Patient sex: M
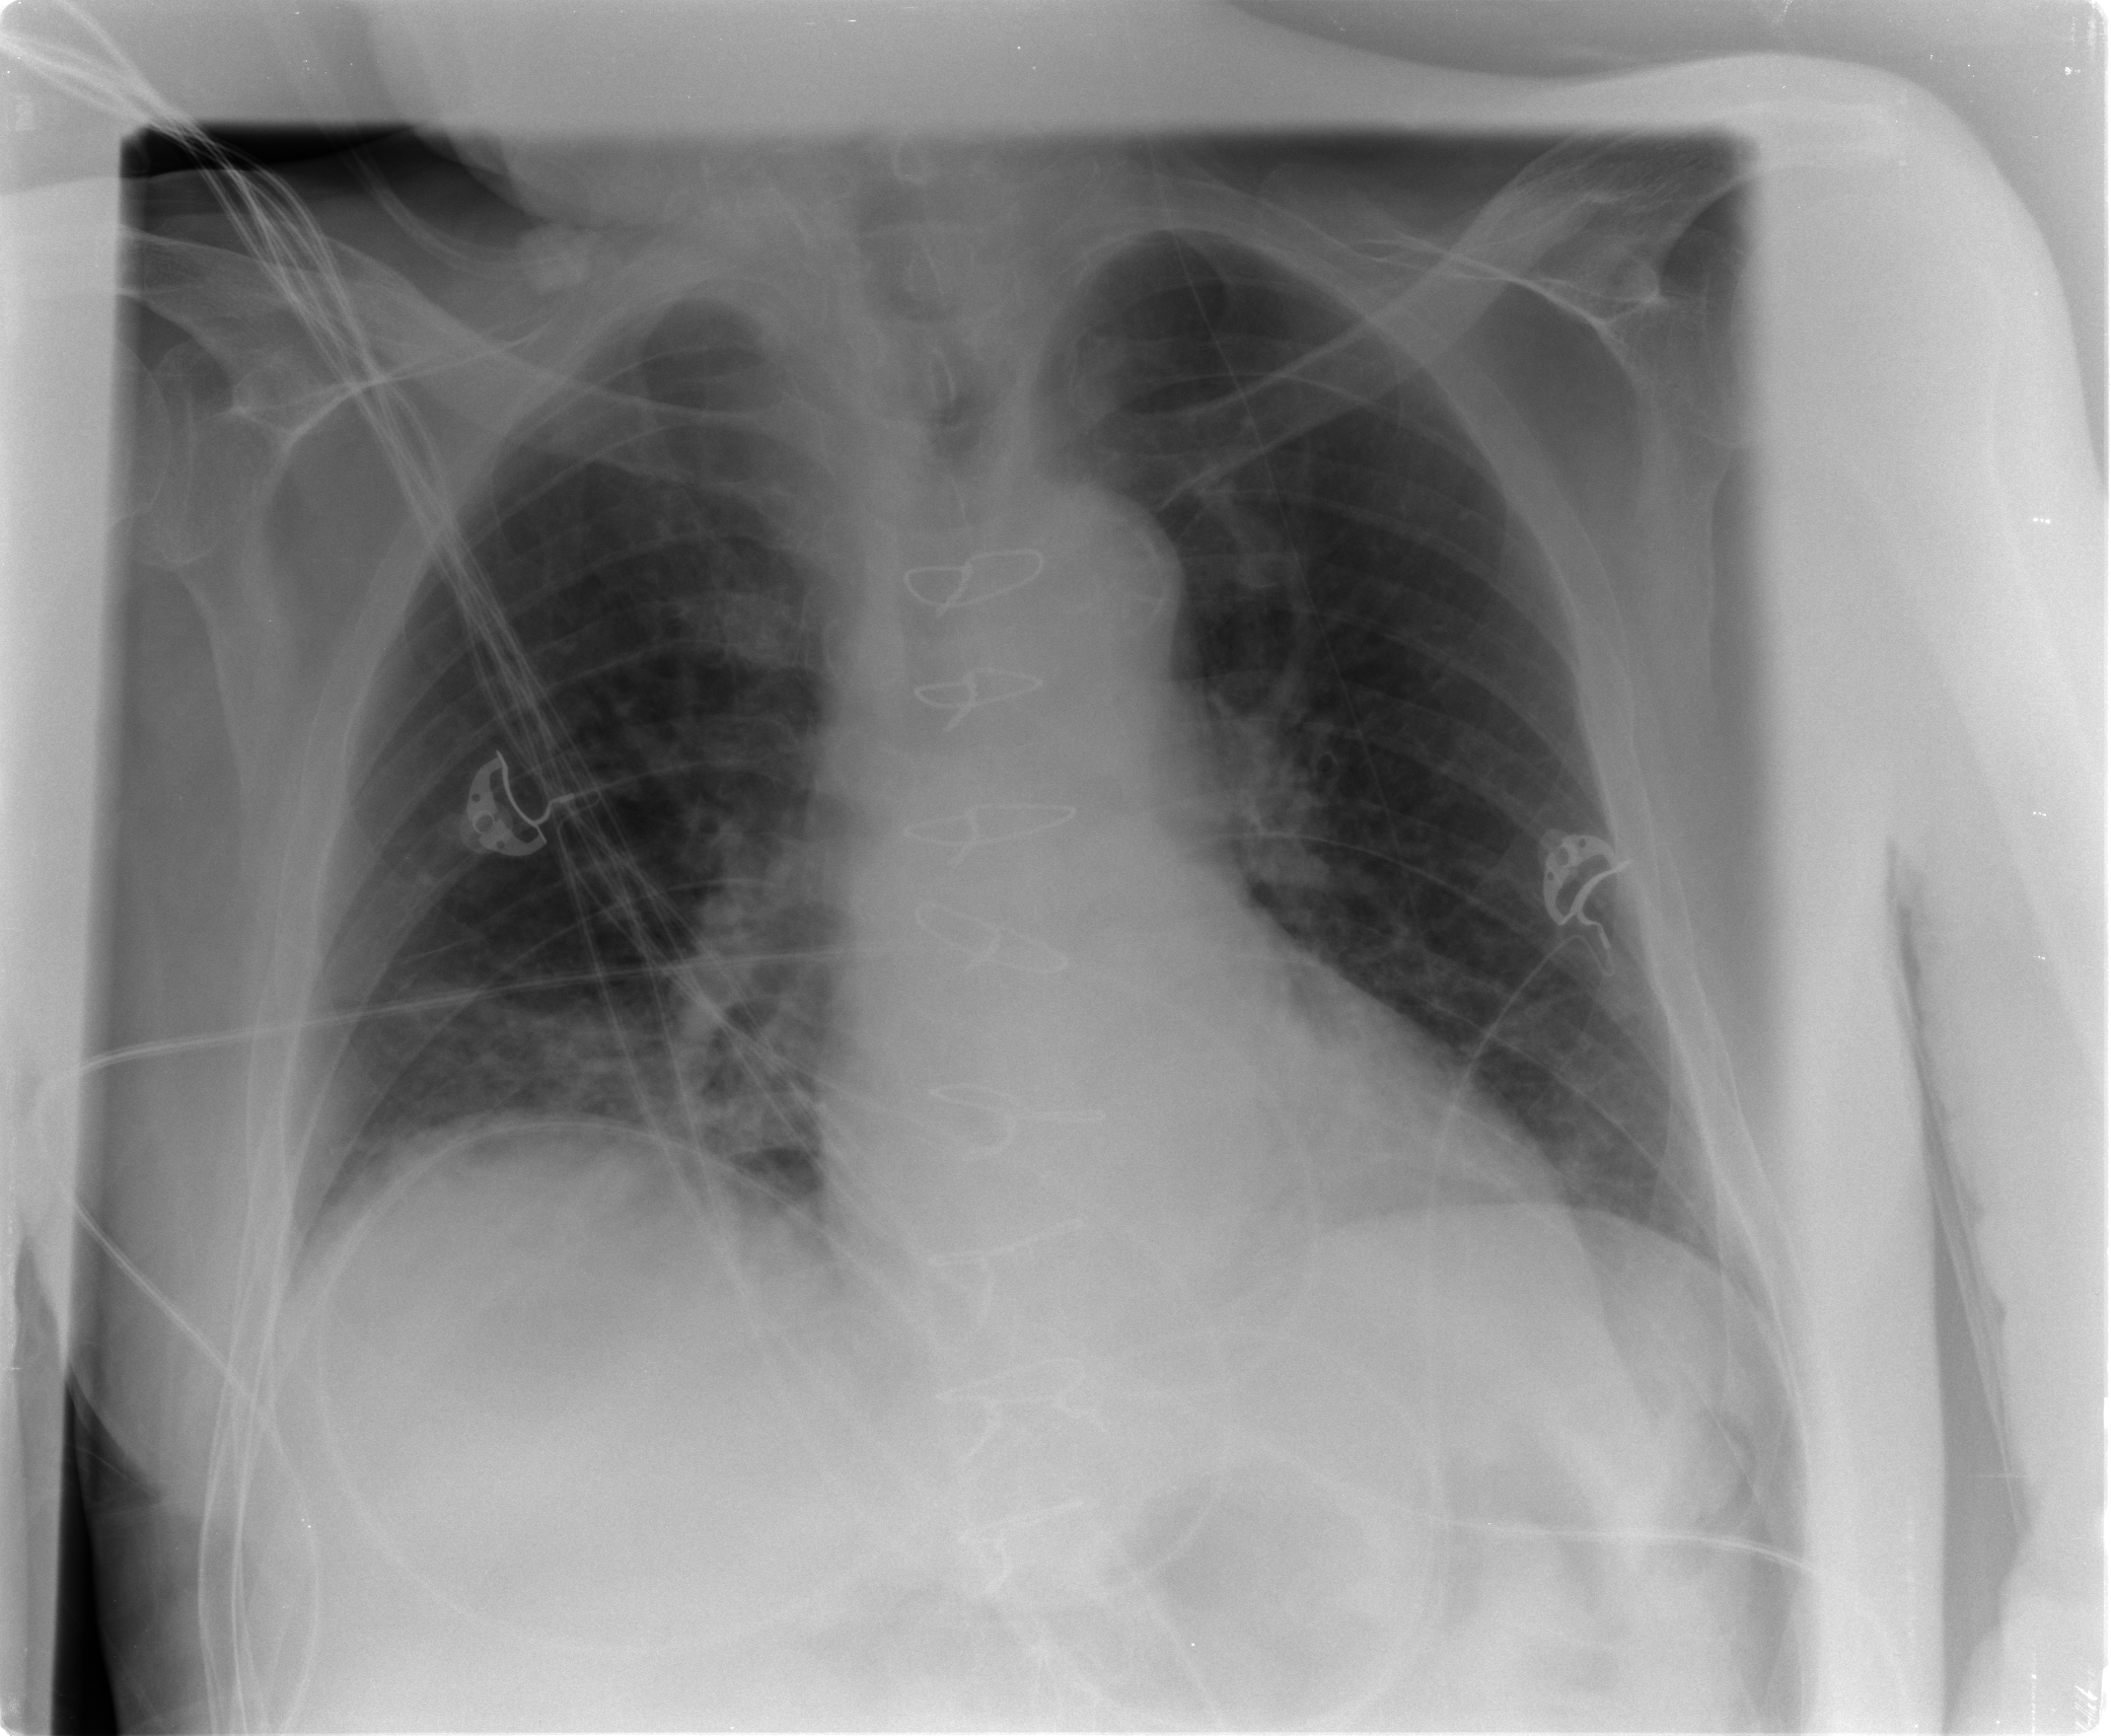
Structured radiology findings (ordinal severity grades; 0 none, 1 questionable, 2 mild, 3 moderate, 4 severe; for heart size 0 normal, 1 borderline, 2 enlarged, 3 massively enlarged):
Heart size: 0
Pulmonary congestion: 1
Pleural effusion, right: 0
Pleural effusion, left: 0
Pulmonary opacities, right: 2
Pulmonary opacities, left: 0
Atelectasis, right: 2
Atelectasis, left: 2